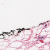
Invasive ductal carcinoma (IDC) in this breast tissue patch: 0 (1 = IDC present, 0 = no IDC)